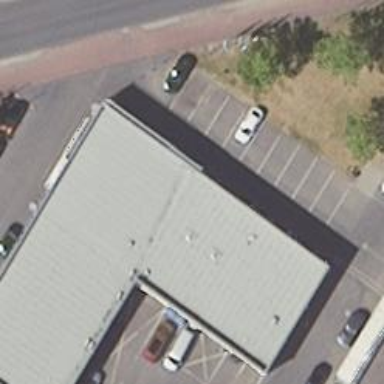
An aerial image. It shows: Clothing store.